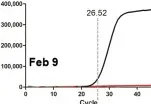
Feb 9.
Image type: pathology (pas)